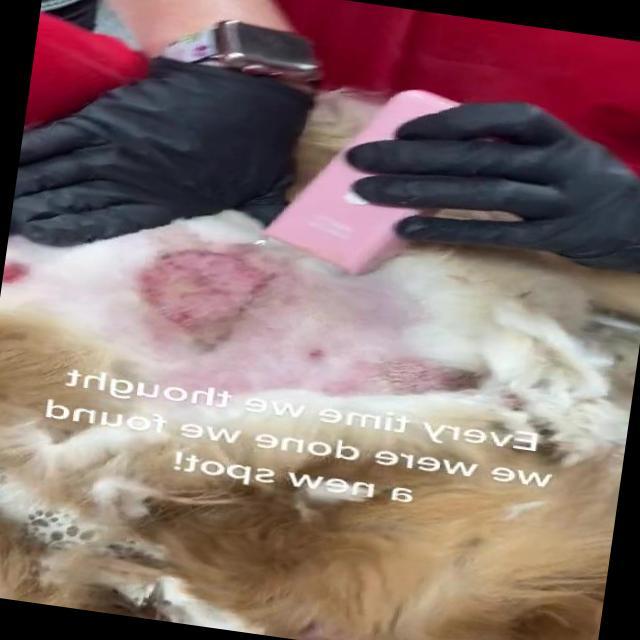
Canine dermatitis — inflammation of the skin presenting with erythema, pruritus, papules, and excoriation. May be allergic, contact, or atopic in origin.